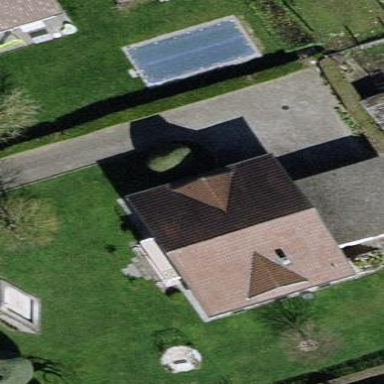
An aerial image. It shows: Detached building with gabled roof.